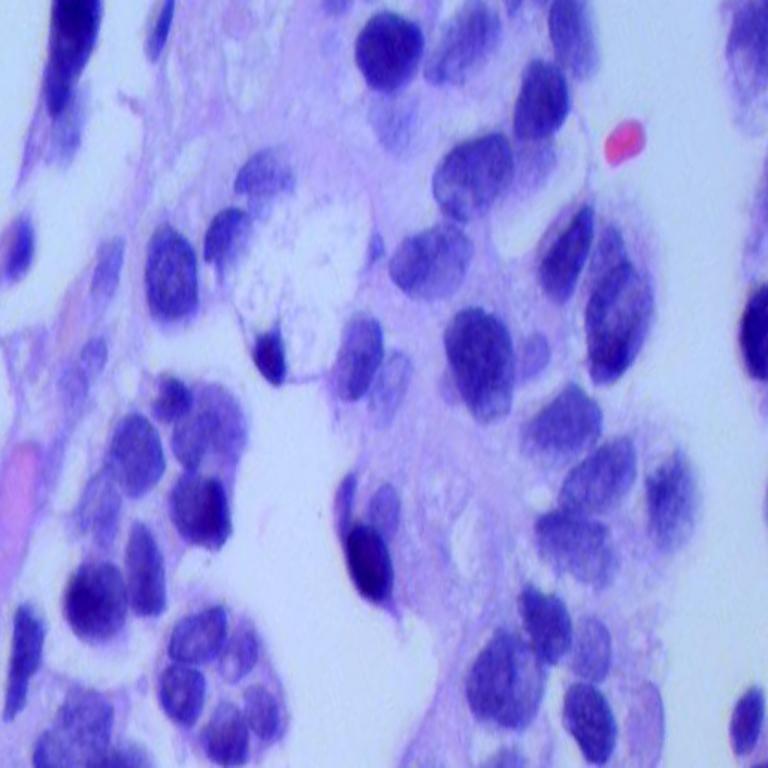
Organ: lung
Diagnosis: adenocarcinomas